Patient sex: M
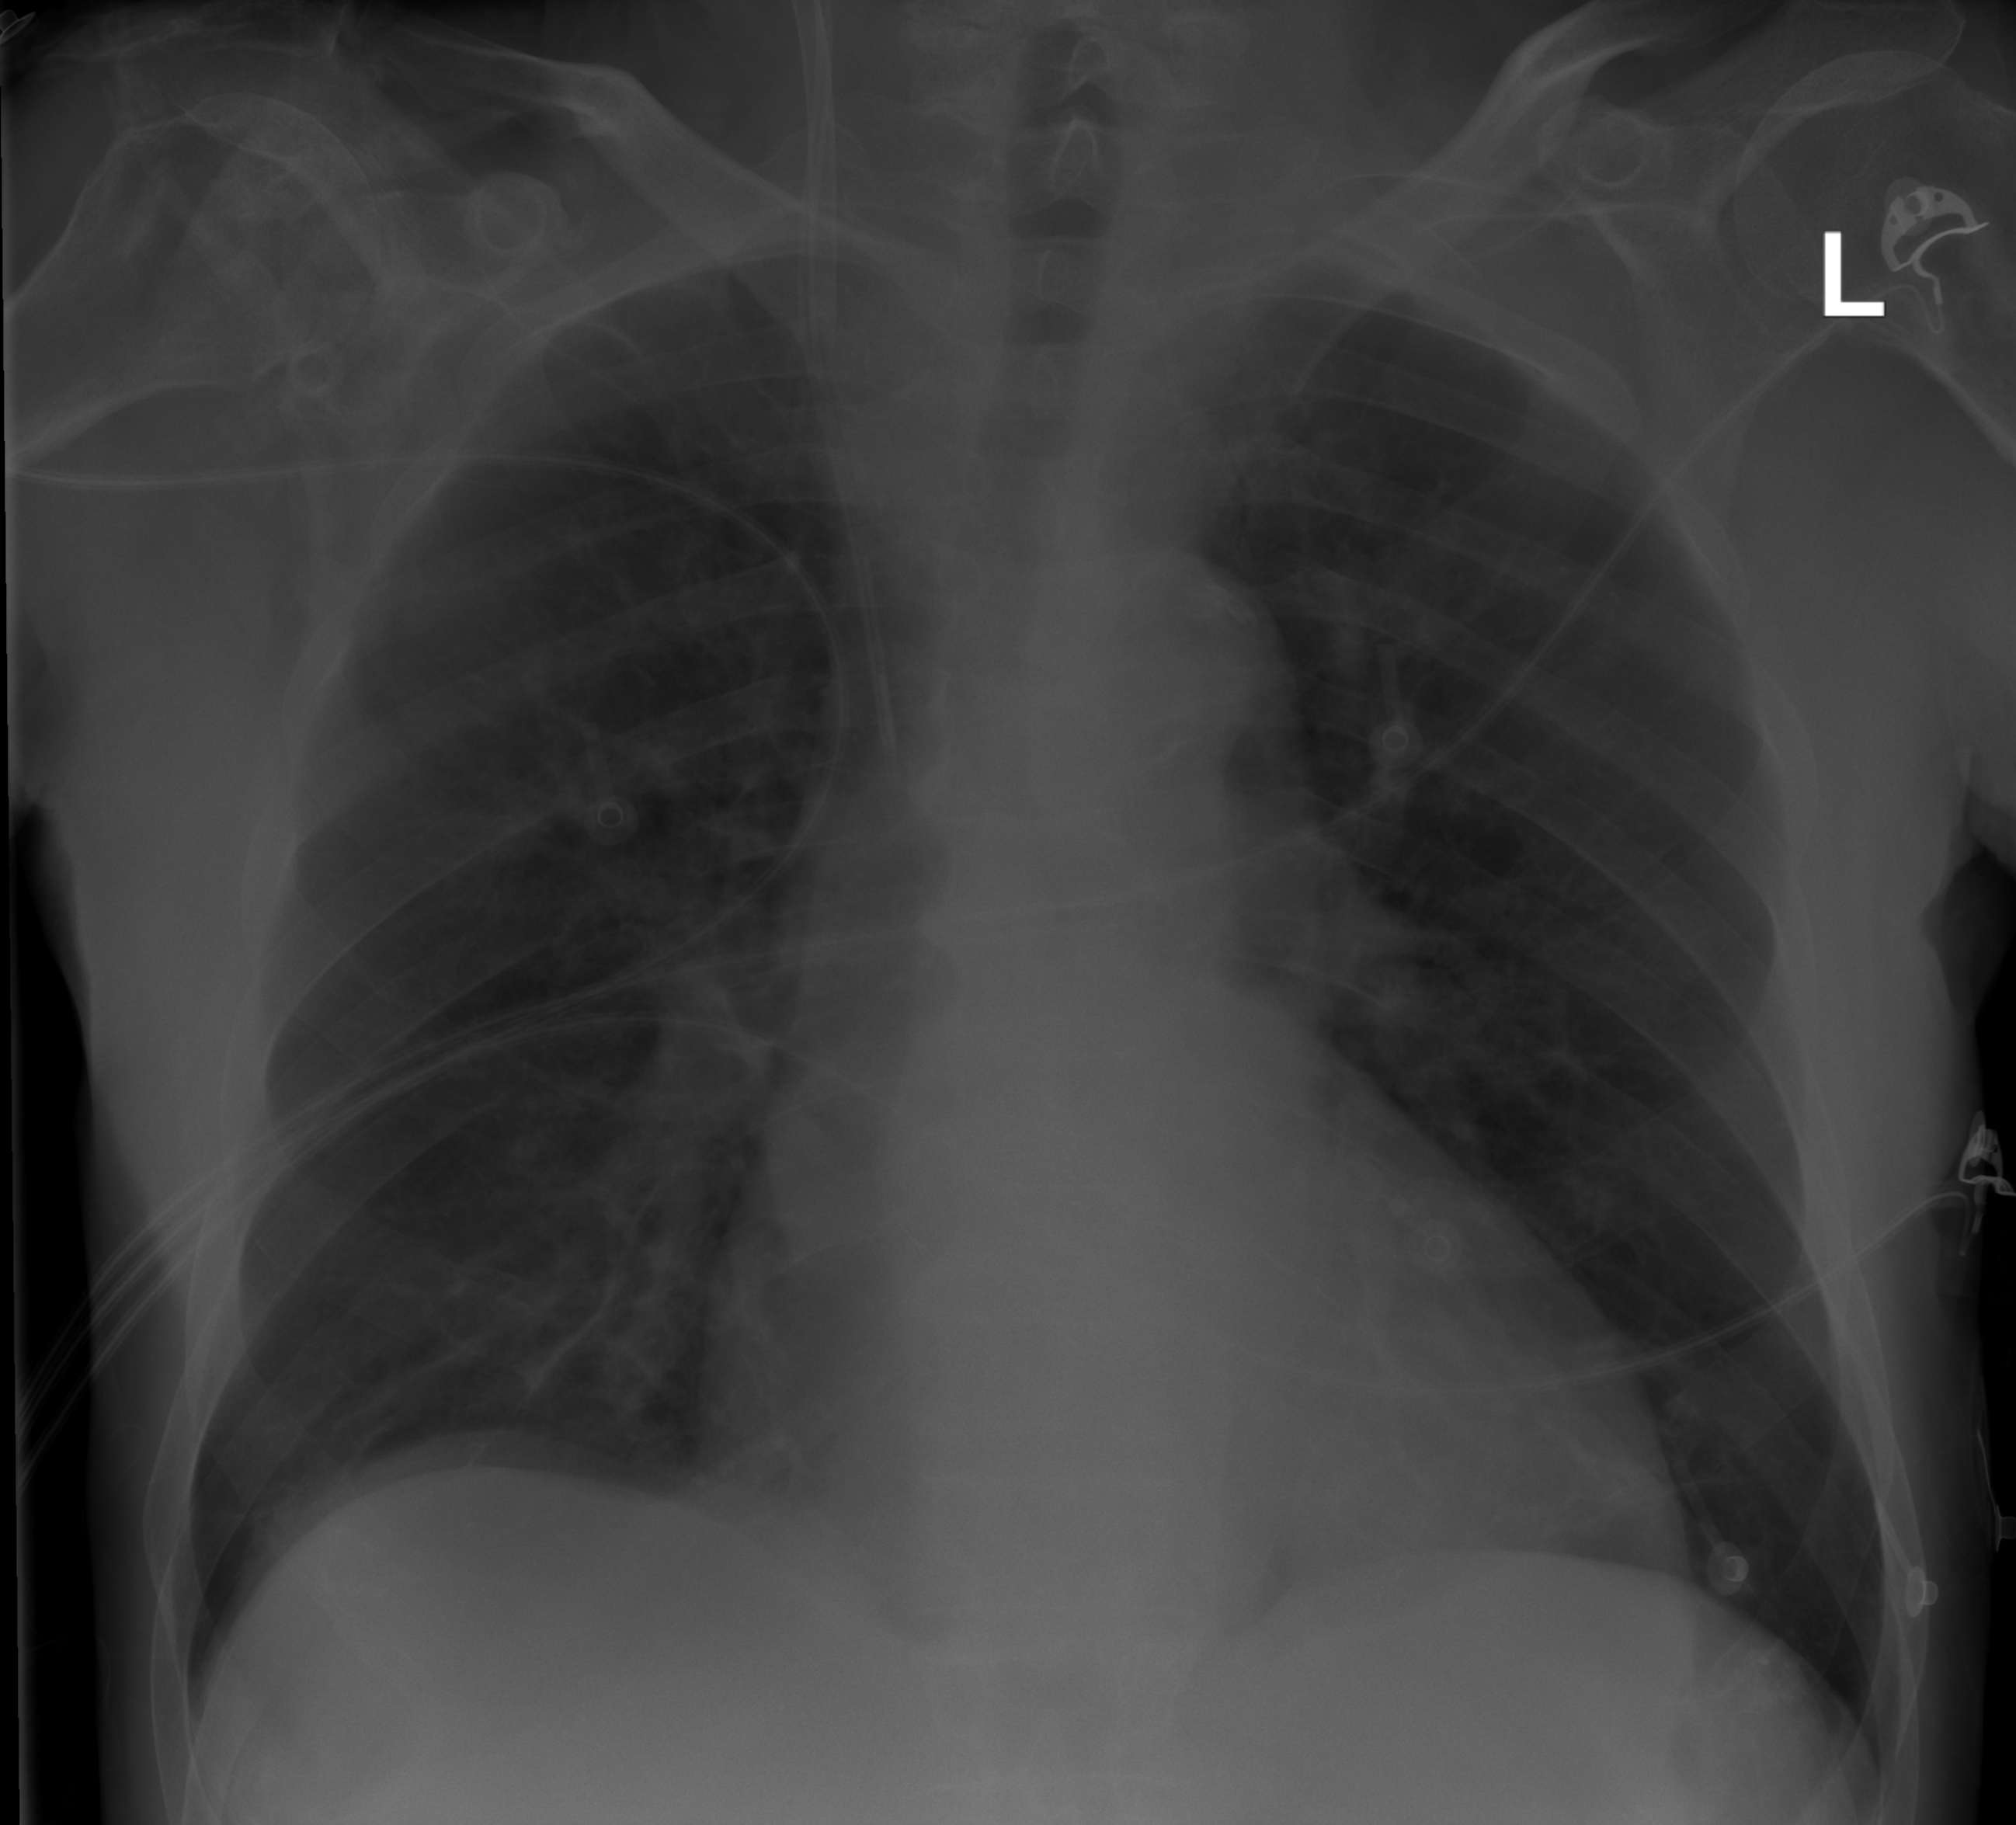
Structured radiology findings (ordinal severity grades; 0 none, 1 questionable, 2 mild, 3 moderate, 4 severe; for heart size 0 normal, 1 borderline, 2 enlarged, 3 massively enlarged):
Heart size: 2
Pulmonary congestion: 0
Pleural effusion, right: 0
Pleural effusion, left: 0
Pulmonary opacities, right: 0
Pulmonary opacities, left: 0
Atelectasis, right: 2
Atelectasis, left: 0